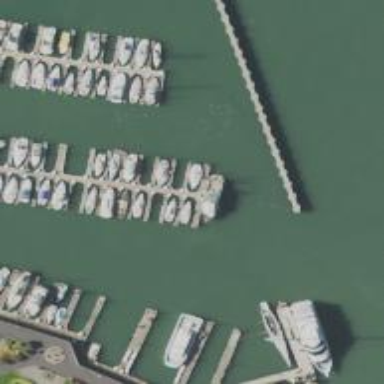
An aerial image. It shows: Man-made pier.